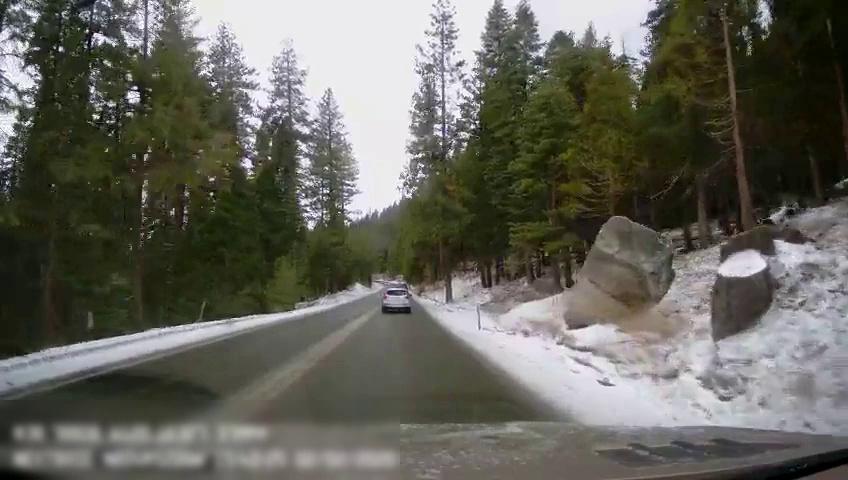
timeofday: Day
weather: Snowy
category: Drivable Space
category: Vehicles | Truck
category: Vehicles | SUV
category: Lanes | Opposite Lane